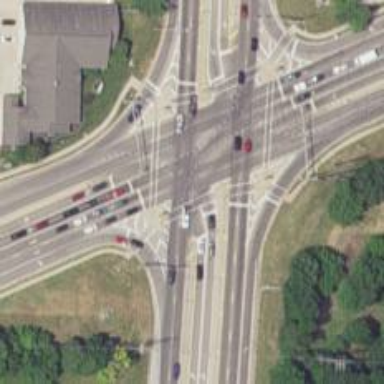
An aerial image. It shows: Crossing with marked lines on the road.